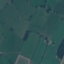
Land use / land cover: Pasture